Field crop: maize
Growth stage: 2
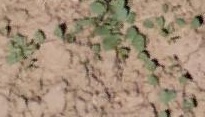
Species: convolvulus